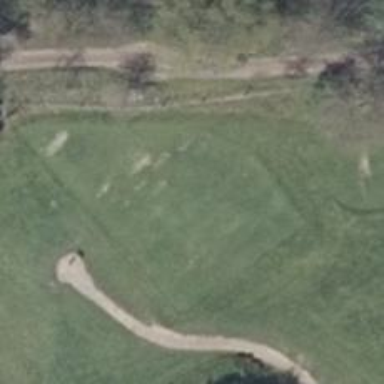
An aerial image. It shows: Golf tee.